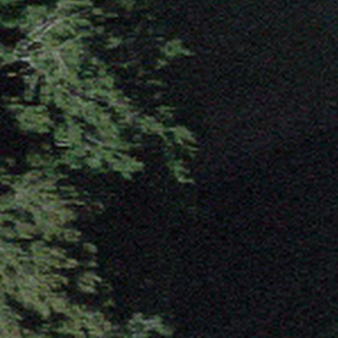
Label: other